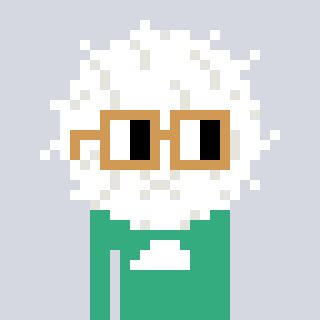
a pixel art character with square brown glasses, a cottonball-shaped head and a teal-colored body on a cool background